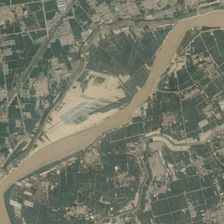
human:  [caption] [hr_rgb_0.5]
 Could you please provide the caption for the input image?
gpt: the river flows through a vast area .

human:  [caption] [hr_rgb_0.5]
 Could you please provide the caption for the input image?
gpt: on both sides of the river is a green field .

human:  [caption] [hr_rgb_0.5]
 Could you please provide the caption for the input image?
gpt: on both sides of the river is a green field .

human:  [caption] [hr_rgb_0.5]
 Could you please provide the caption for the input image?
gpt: the river flows through a vast area .

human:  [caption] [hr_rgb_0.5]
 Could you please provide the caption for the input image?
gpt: on both sides of the river is a green field .